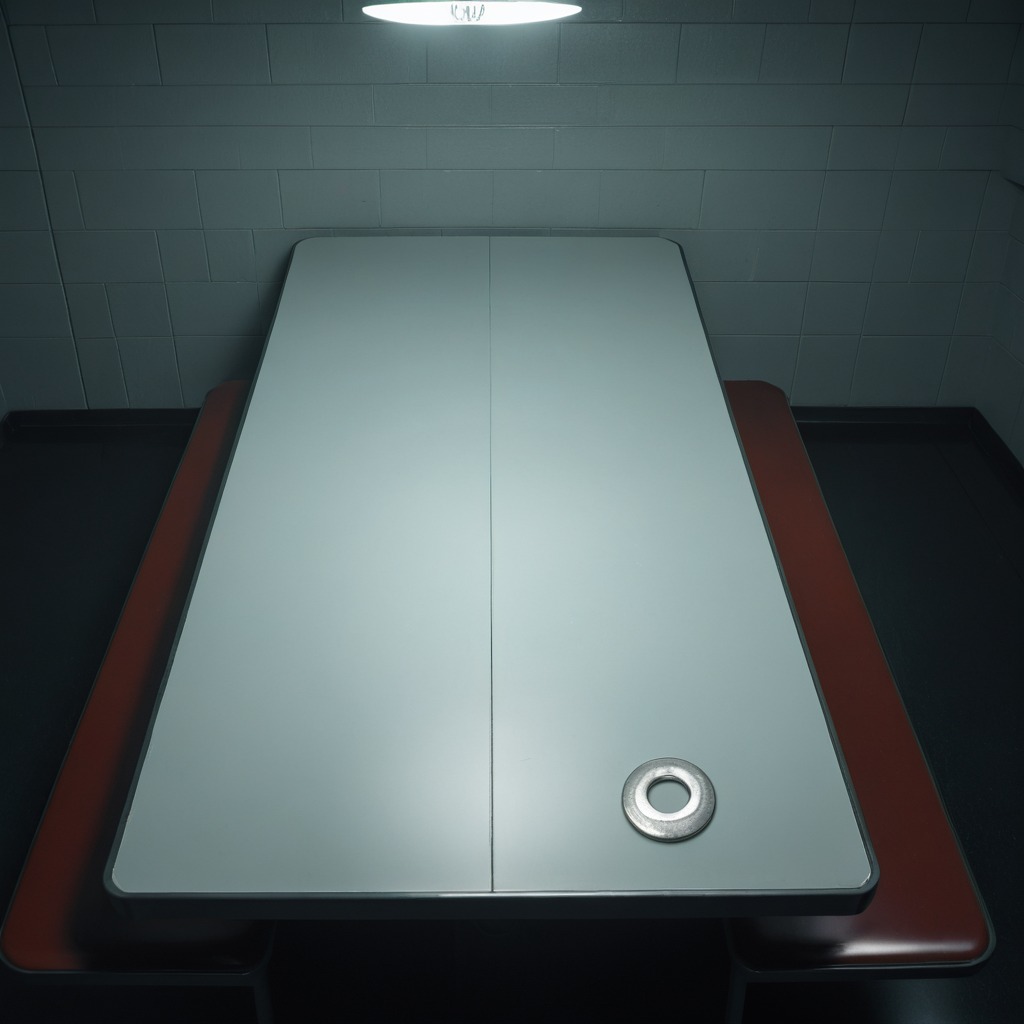
A flat metal washer is lying on the table.